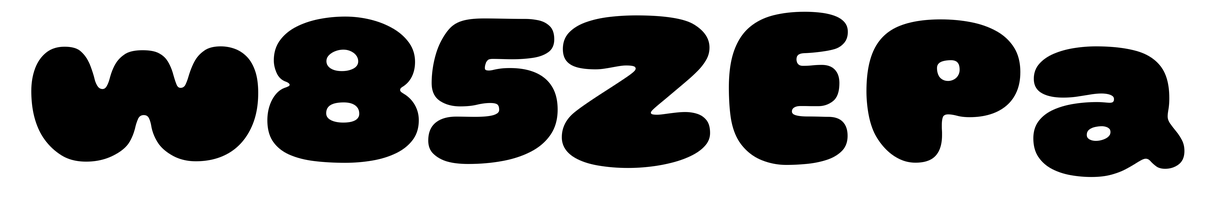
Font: Gluten_Black